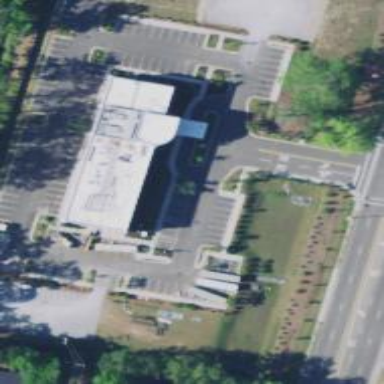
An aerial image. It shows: Clinic building providing healthcare services.